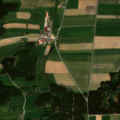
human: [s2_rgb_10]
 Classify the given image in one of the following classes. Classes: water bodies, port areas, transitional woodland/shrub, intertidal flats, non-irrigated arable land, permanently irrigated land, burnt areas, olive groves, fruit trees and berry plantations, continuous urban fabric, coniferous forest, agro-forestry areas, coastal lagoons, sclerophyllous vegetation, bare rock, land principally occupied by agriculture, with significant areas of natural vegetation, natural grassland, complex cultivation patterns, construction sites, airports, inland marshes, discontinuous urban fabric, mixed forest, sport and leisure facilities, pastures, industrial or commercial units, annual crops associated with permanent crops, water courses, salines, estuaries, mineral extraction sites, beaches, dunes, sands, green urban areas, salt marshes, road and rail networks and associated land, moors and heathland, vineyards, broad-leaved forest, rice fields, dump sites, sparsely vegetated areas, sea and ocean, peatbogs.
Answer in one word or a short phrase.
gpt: non-irrigated arable land, land principally occupied by agriculture, with significant areas of natural vegetation, coniferous forest